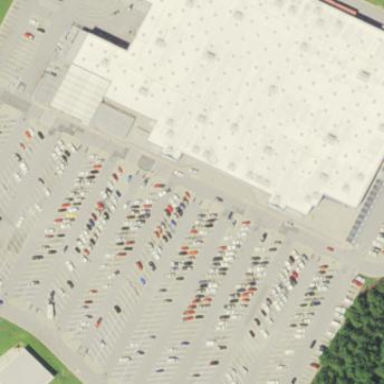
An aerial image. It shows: Retail area.